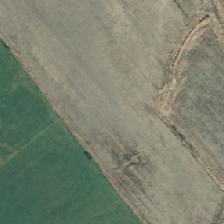
Land cover: shortrotation_cropland